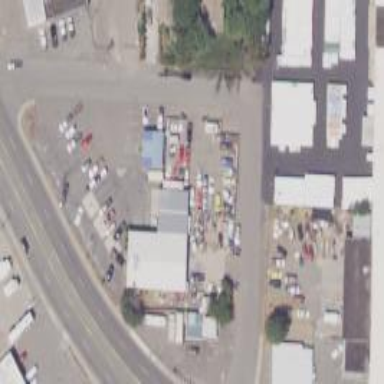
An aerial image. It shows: Retail area.